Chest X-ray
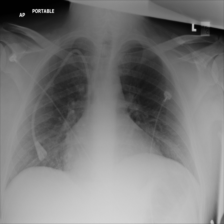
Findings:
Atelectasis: negative
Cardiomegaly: negative
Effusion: negative
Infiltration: negative
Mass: negative
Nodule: negative
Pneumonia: negative
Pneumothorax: negative
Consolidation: negative
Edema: negative
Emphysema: negative
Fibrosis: negative
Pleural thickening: negative
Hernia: negative